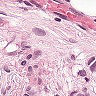
Metastatic tissue present: yes